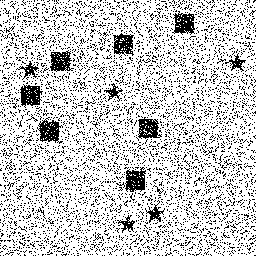
Squares: 7
Triangles: 0
Stars: 5
Total shapes: 12